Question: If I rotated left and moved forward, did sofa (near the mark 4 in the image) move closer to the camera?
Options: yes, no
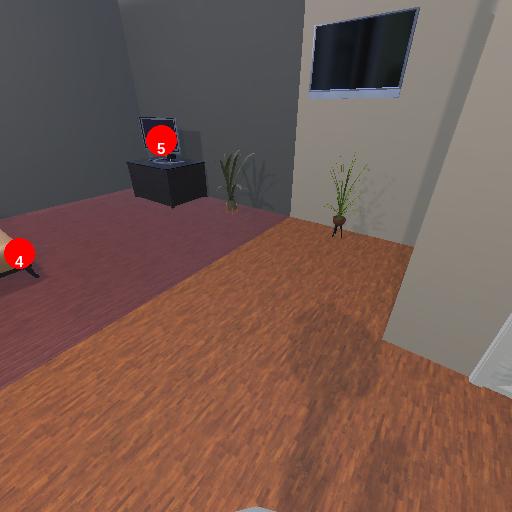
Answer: yes